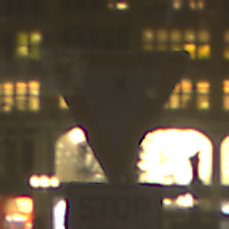
Verkehrszeichen: VorfahrtGewaehren
Zusatzzeichen unten: Entfernungsangaben3
Umgebung: Outdoor, Urban
Tageszeit: Night
Wetter: Overcast
Licht: Artificial
Jahreszeit: NotSpecified
Kontrast: MediumContrast